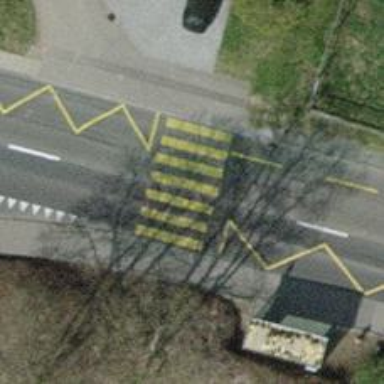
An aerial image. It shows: Zebra crossing on the road.